Question: Just moved from VS2010 Professional to Premium.
When I hit a failing Assert using MSTEST, it doesn't stop in the debugger anymore (it does produce a correct fail in the Test Results)
How to get the debugger to stop on the failing assert when I run tests

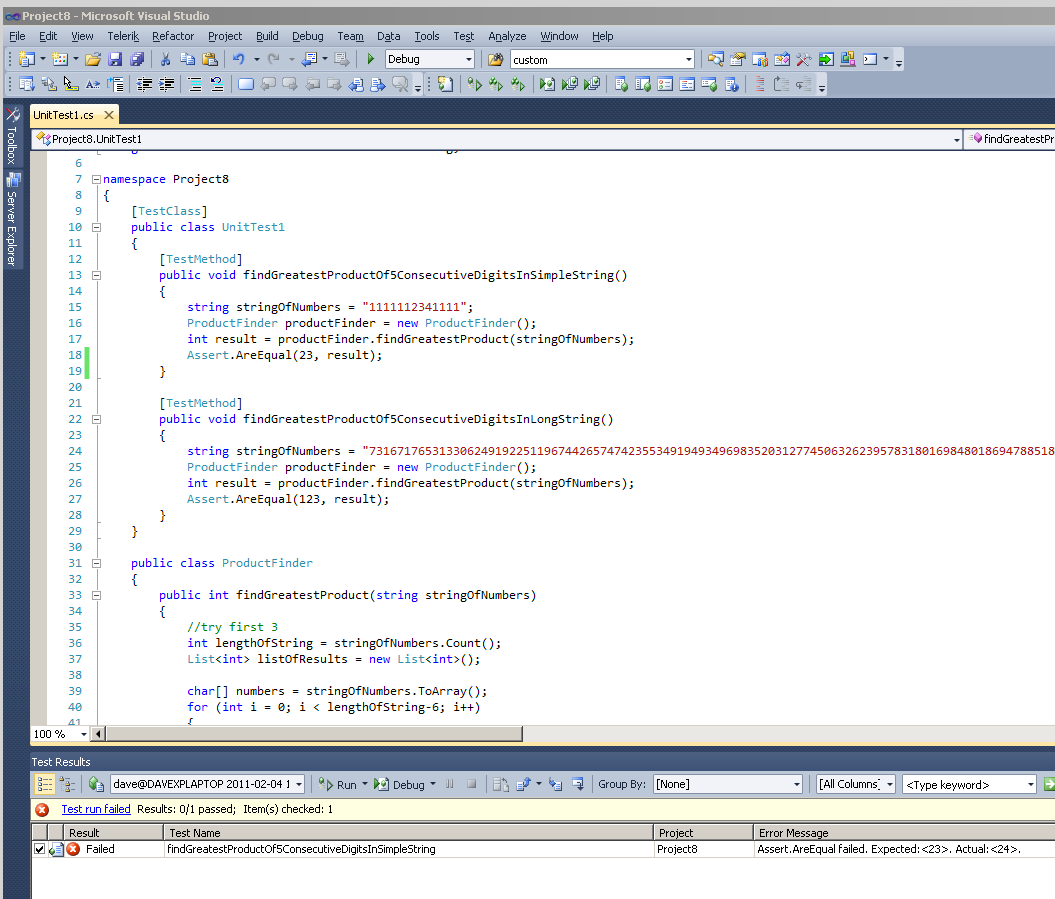
Answer: In order to do this you'll need to do the following
- -